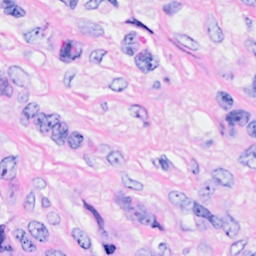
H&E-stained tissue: Breast